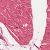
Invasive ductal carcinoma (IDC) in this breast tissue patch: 0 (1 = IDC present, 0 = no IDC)